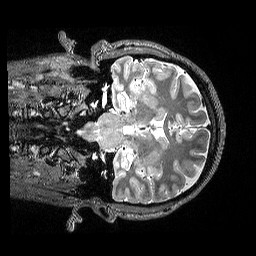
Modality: T2w
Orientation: coronal
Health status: healthy
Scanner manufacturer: siemens
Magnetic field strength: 3 T
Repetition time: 4.8 s
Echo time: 0.452 s